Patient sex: M
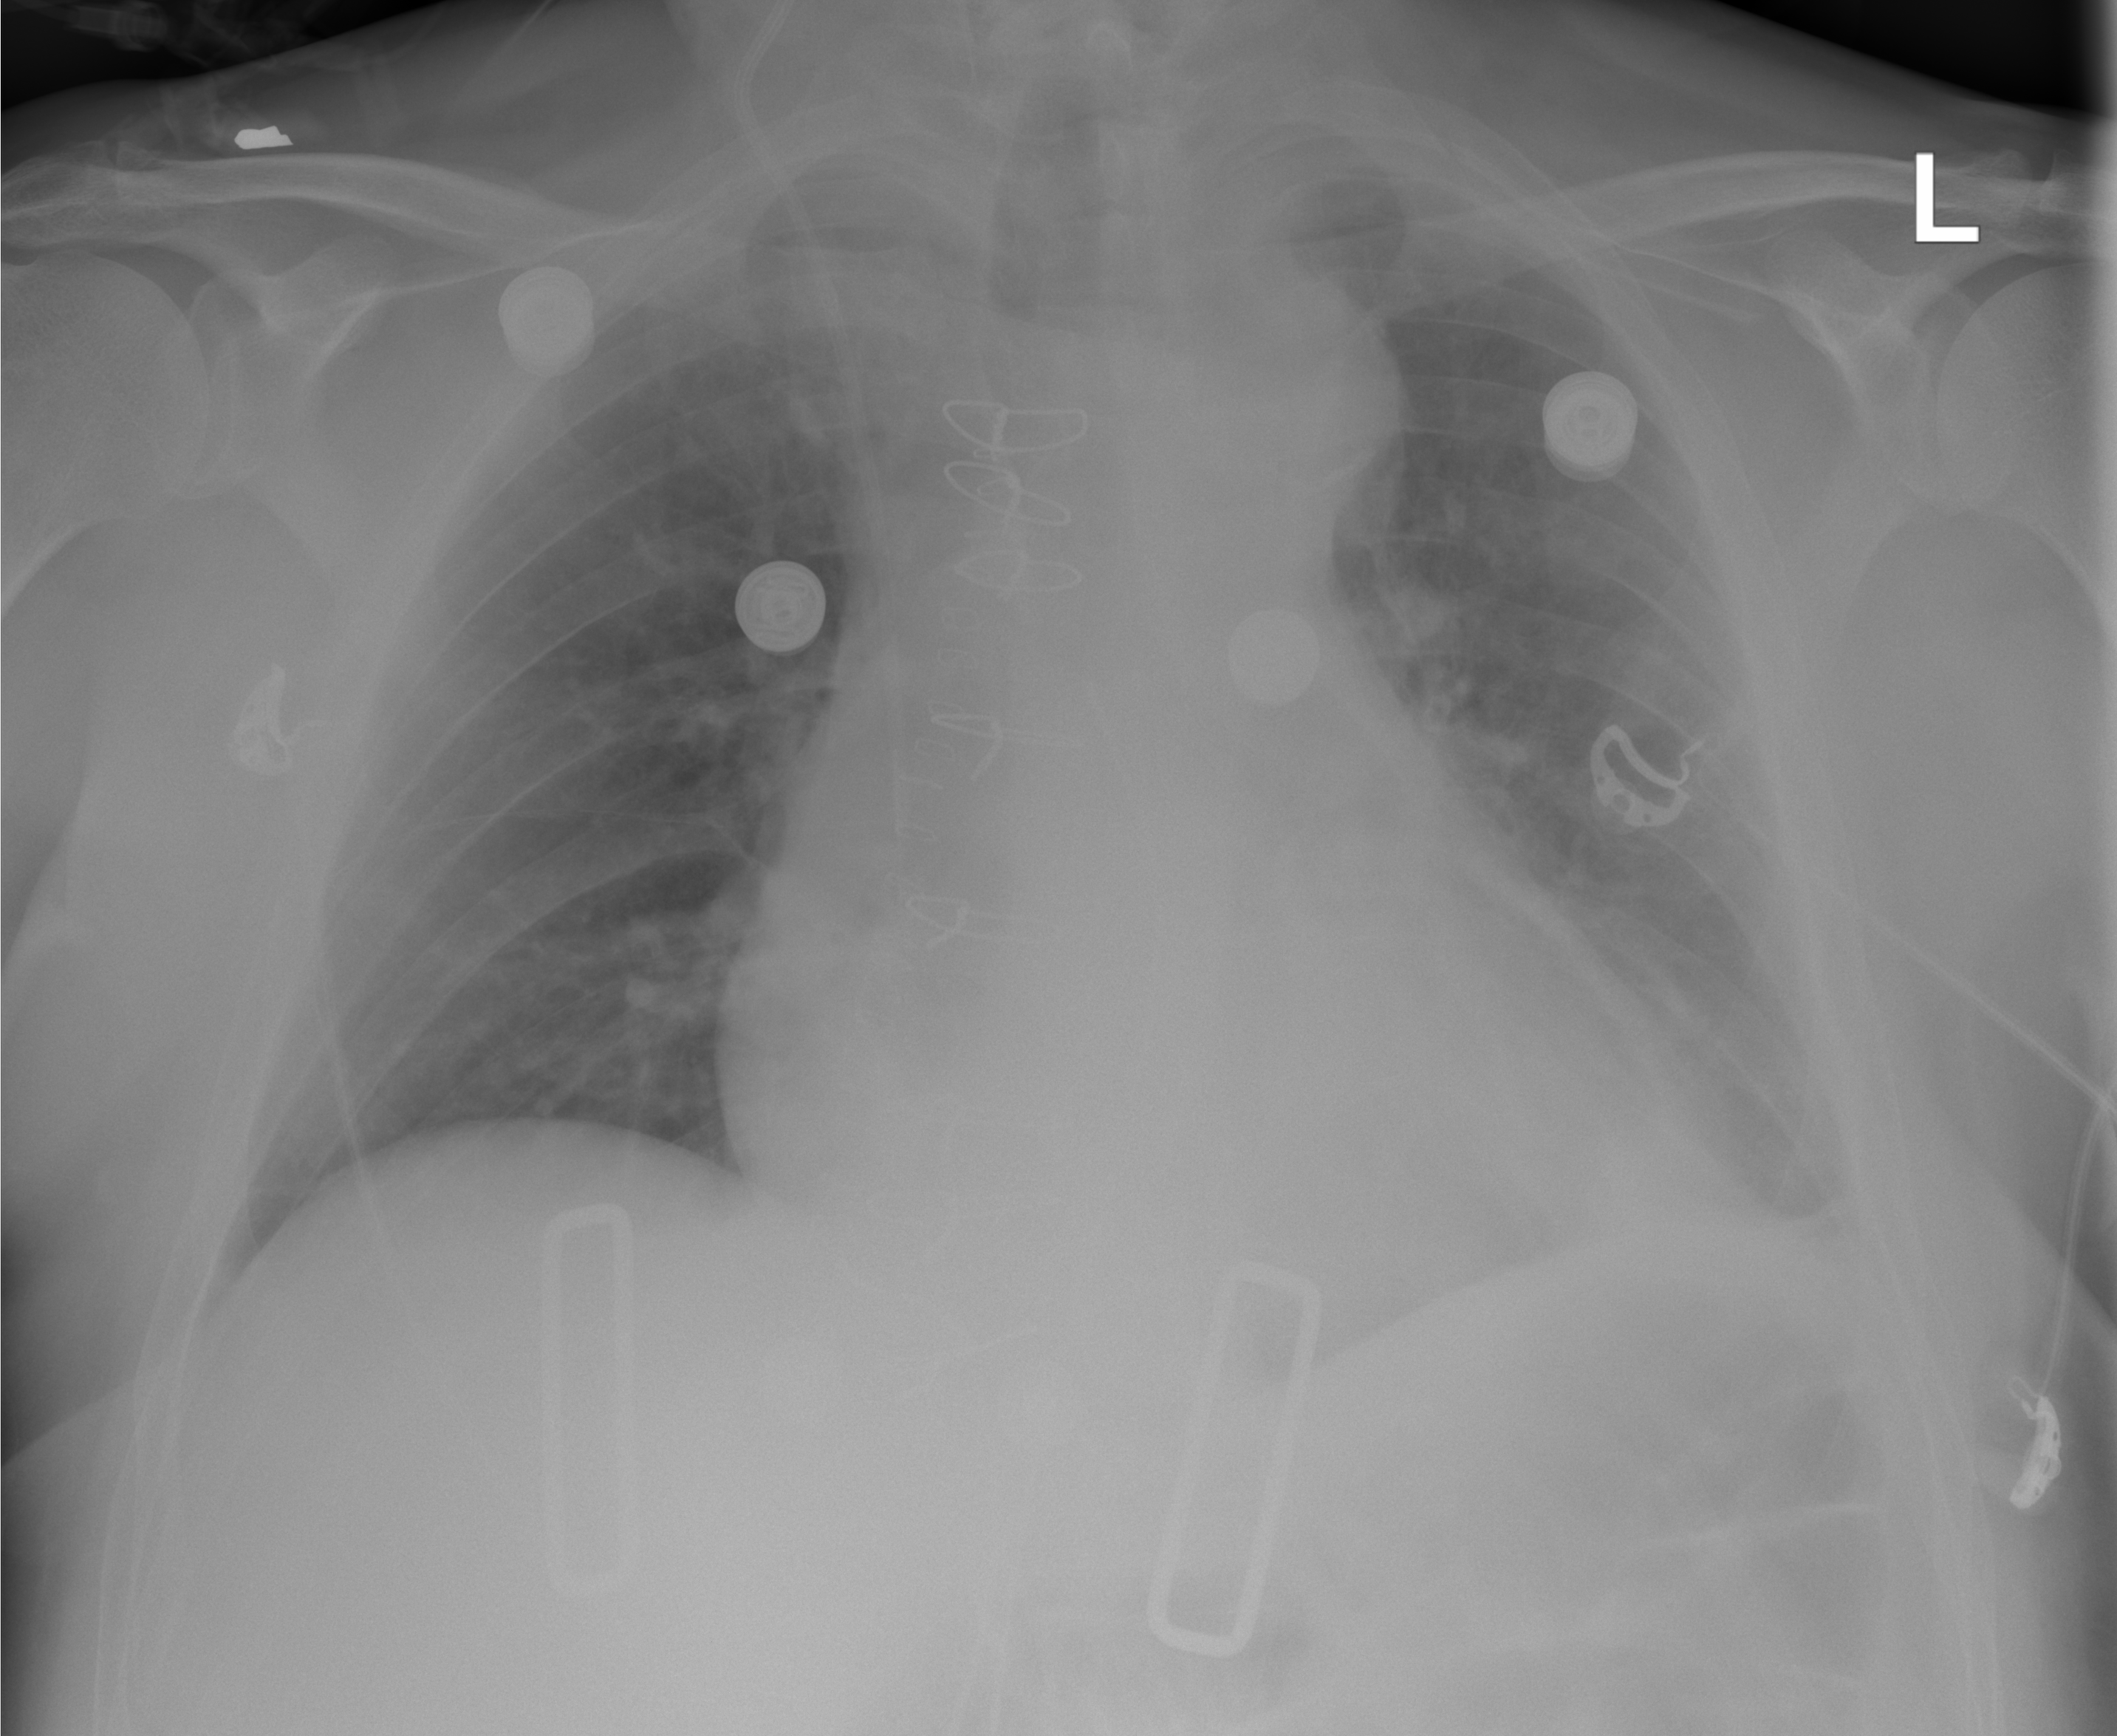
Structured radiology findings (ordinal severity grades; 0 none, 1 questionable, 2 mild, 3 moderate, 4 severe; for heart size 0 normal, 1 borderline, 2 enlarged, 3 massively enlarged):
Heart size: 2
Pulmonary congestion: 0
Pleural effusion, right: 0
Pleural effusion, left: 0
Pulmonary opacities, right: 0
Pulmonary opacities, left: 0
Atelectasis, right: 1
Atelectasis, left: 1